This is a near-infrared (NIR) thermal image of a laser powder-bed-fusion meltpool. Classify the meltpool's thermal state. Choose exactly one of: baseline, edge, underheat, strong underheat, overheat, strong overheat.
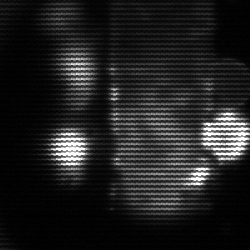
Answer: strong underheat